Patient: sex M, age 65
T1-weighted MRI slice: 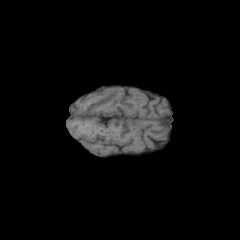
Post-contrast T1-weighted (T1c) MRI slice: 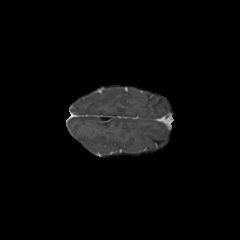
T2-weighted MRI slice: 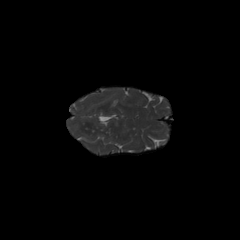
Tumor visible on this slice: no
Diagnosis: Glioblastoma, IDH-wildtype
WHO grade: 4